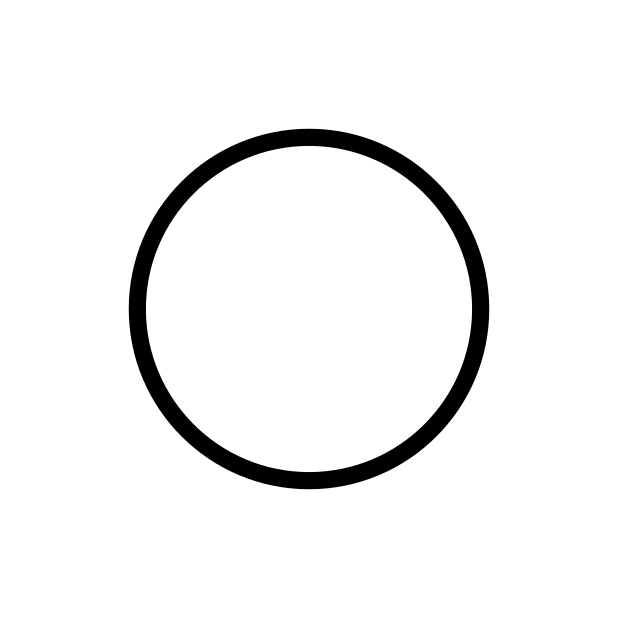
Emoji: ⭘
Name: heavy circle
Unicode: 0x2b58